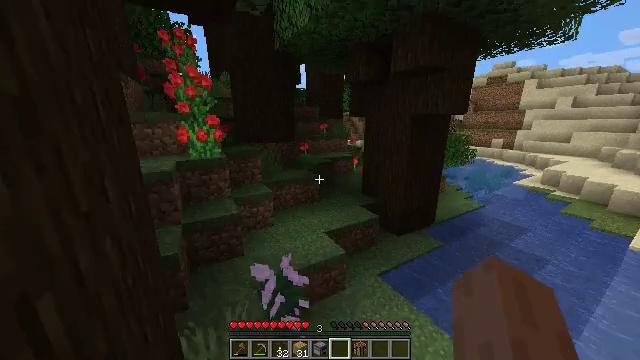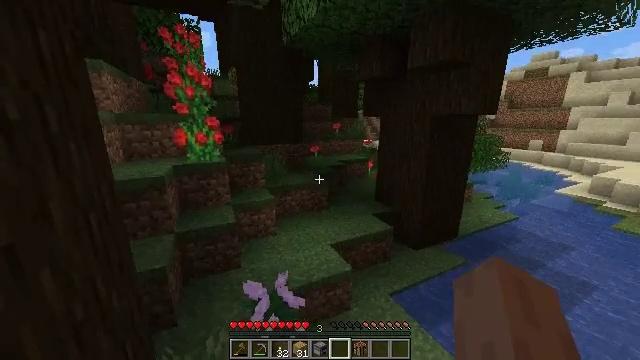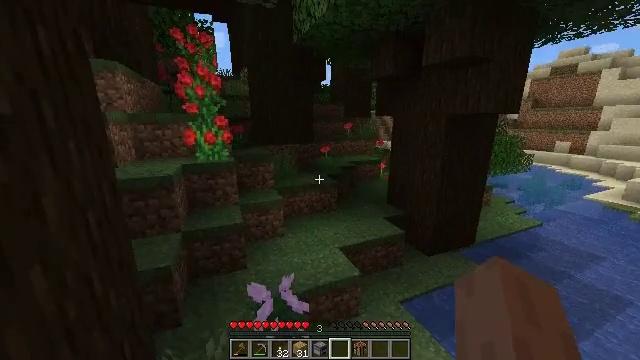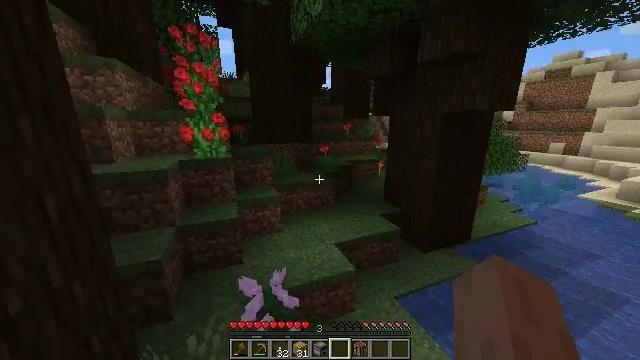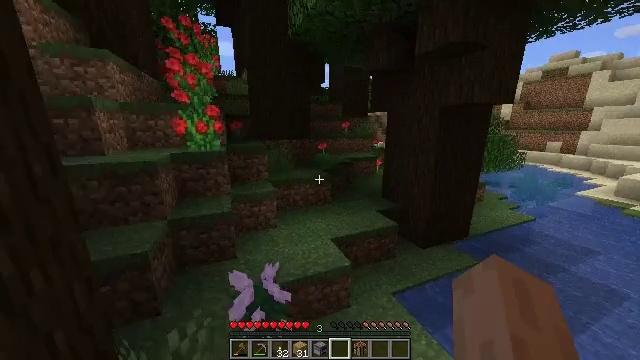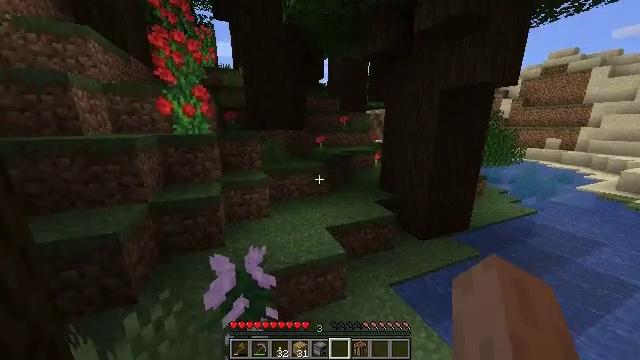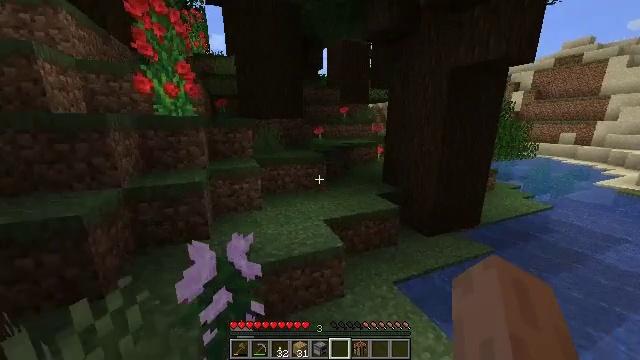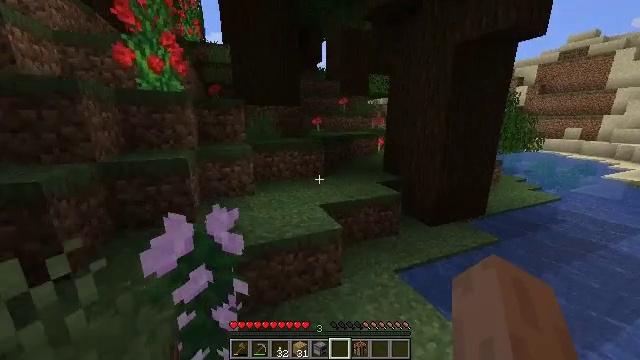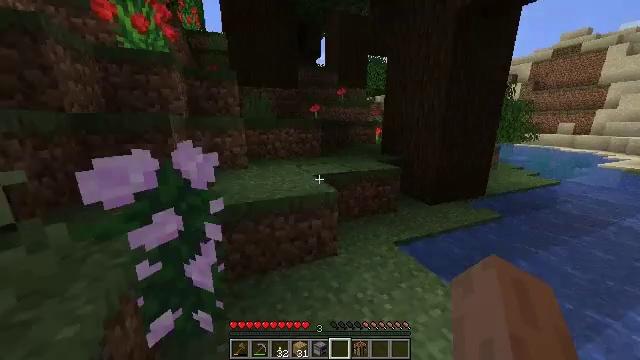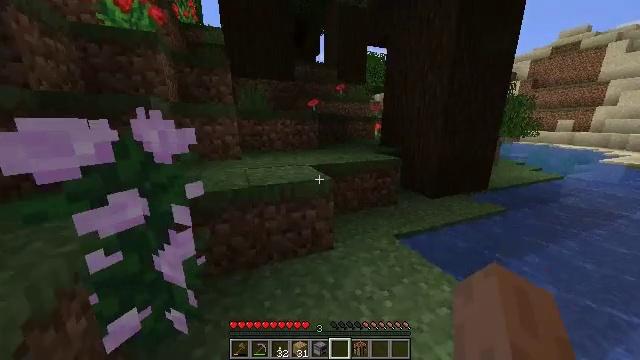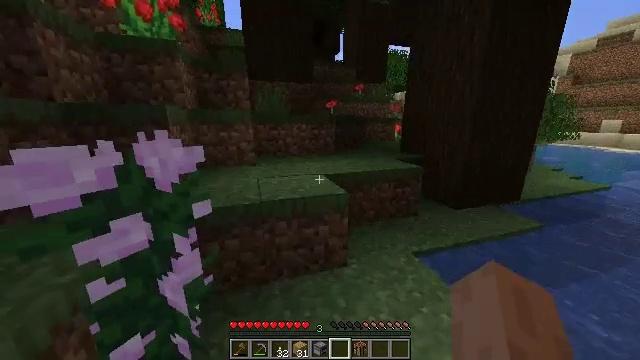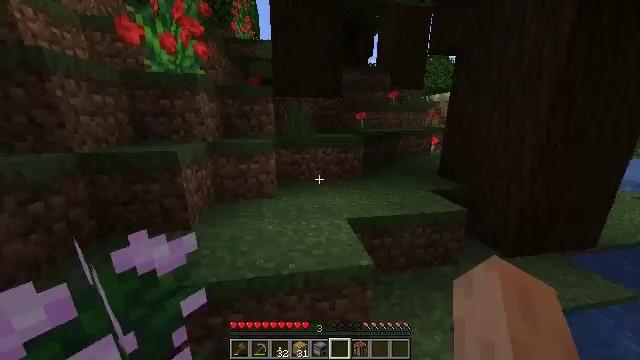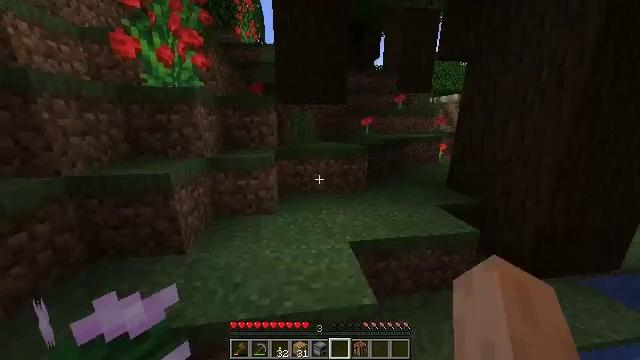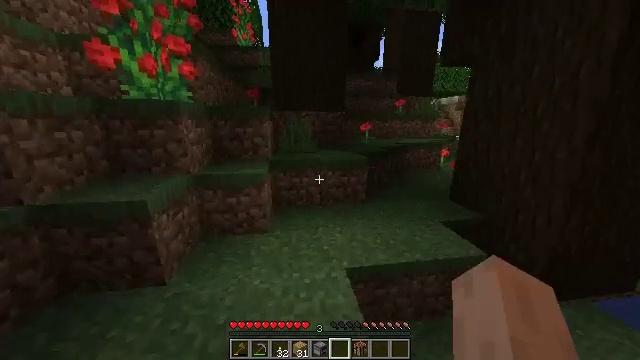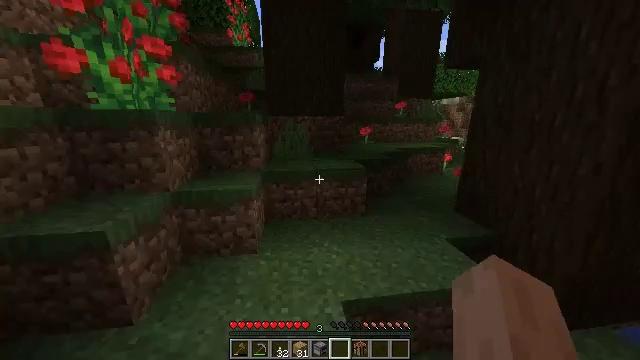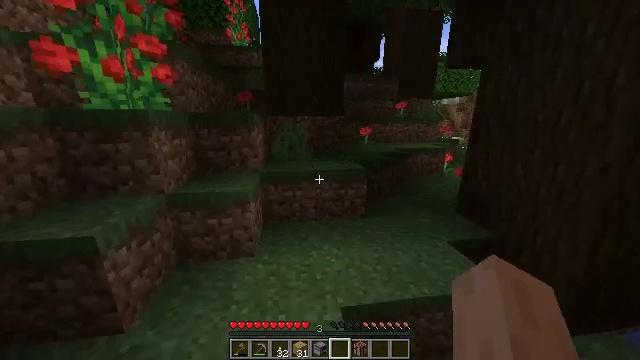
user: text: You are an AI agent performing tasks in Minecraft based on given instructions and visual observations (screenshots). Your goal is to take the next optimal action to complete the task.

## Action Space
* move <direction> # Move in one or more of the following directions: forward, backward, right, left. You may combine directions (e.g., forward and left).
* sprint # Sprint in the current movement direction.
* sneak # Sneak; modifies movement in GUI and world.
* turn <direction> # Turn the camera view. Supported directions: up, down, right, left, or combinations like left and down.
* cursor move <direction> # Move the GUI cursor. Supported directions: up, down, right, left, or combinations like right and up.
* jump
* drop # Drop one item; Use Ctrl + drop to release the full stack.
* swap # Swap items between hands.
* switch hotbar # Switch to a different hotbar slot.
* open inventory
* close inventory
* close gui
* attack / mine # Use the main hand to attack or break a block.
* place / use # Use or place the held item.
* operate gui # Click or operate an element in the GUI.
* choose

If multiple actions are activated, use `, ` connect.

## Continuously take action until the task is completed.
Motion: motion action
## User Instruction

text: Gather red mushroom blocks from the giant mushroom.
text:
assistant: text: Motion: move forward, sprint, turn left, jump
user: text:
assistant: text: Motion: move forward, sprint, turn left, jump
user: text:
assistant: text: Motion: move forward, sprint, jump
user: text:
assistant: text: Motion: move forward, sprint, jump
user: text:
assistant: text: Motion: move forward, sprint, jump
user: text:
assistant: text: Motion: move forward, sprint, jump
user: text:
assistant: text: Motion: move forward, sprint, jump
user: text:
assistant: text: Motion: move forward, sprint, jump
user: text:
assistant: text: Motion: move forward, sprint, jump
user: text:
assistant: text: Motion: move forward, sprint, turn left, jump
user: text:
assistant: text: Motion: move forward, sprint, turn left, jump
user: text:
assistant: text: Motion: move forward, sprint, turn left, jump
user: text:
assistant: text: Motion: move forward, sprint, jump
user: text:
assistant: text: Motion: move forward, sprint, jump
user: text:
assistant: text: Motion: move forward, sprint, jump
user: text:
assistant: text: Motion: move forward, sprint, jump
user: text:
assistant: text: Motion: move forward, sprint, jump
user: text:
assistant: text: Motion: move forward, sprint, jump
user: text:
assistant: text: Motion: move forward, sprint, jump
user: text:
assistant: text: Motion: move forward, sprint, turn right, jump
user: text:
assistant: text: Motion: move forward, sprint, turn right, jump
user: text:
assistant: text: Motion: move forward, sprint, turn right, jump
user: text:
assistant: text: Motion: move forward, sprint, jump
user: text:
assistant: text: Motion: move forward, sprint, jump
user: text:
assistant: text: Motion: move forward, sprint, jump
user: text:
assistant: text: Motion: move forward, sprint, jump
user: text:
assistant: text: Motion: move forward, sprint, jump
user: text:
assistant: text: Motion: move forward, sprint, jump
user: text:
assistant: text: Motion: move forward, sprint, turn right, jump
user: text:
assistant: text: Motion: move forward, sprint, turn right, jump